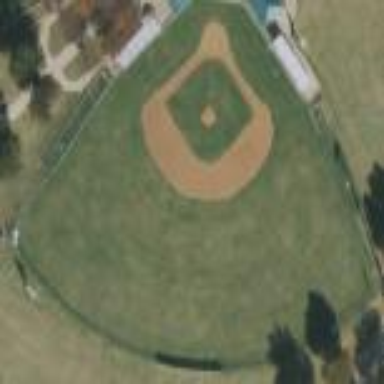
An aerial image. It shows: Baseball pitch for leisure land.